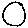
Label: circle